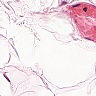
Metastatic tissue present: no